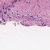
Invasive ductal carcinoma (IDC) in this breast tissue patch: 0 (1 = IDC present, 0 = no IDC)